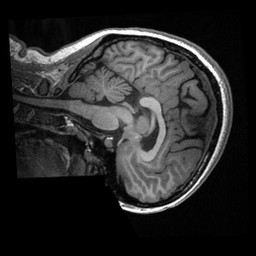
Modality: T1w
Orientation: sagittal
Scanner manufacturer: ge
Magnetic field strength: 3 T
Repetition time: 0.007704 s
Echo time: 0.002944 s